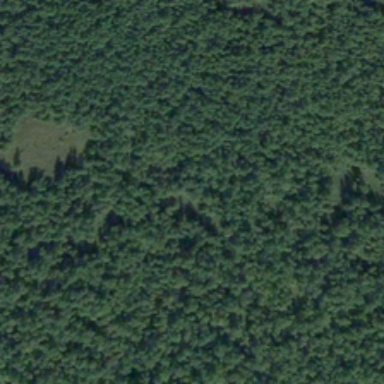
Many green trees are in a piece of forest .